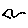
Label: bird